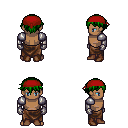
a pixel art fantasy rpg character, male body template, human, dark skin, steel arm armor, robe skirt, green short bangs hairstyle, red bandana, metal gloves, brown shoes, four views (front, back, left, right), 2x2 character sprite sheet, small pixel art, hard edges, no anti-aliasing